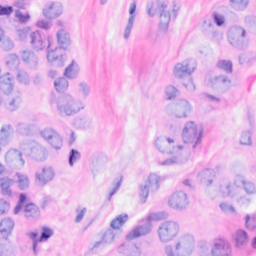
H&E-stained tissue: Breast